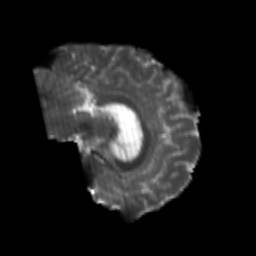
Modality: T2w
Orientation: sagittal
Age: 25
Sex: male
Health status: healthy
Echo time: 0.074 s